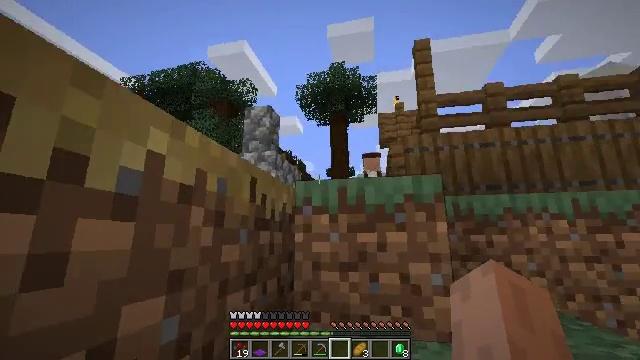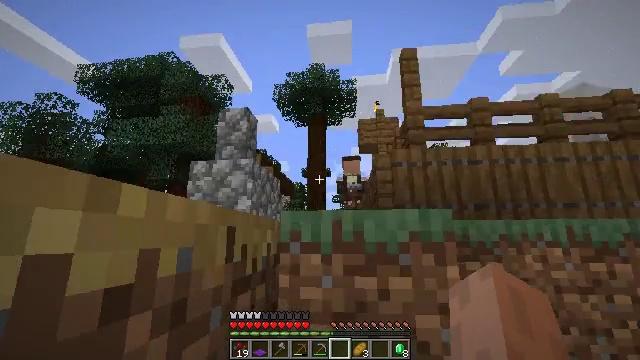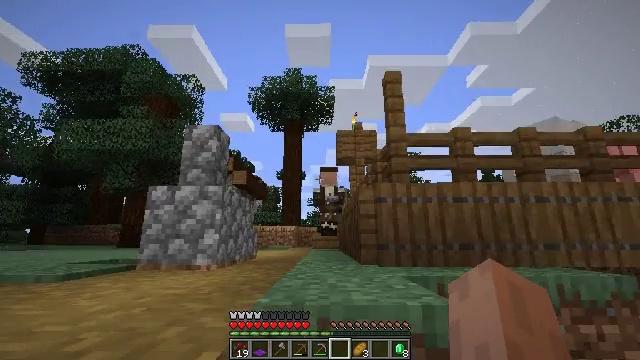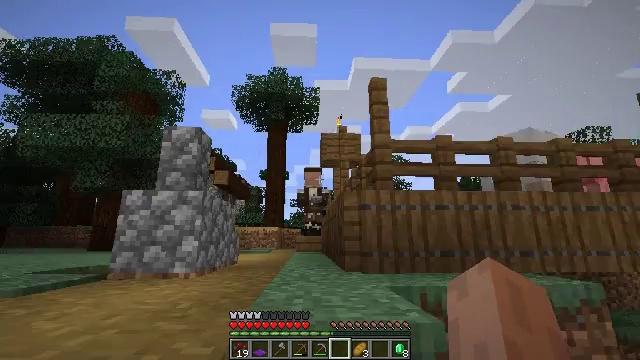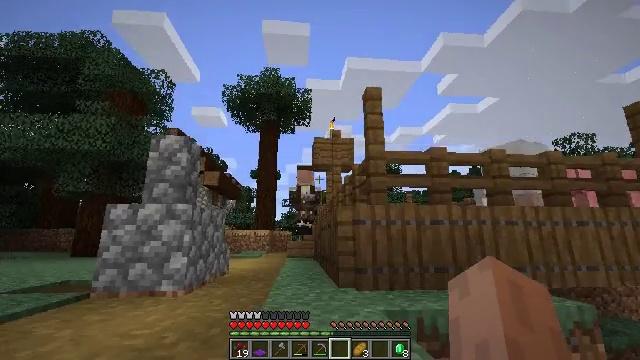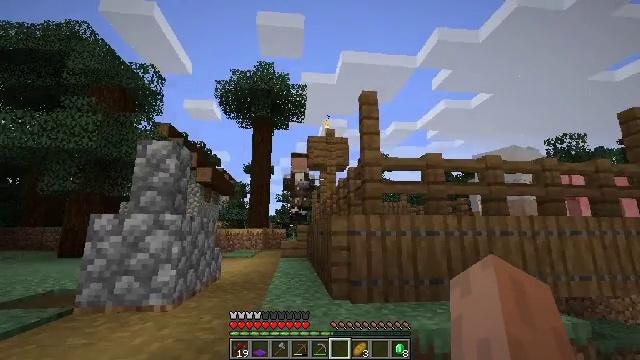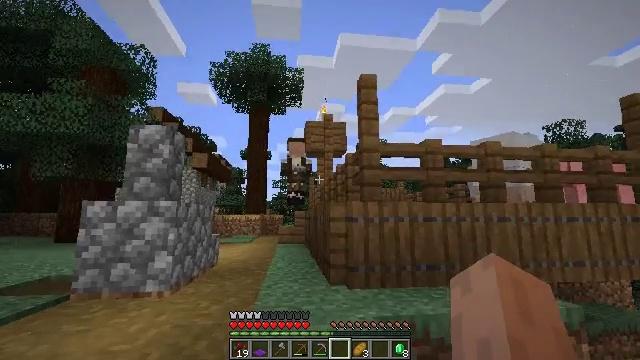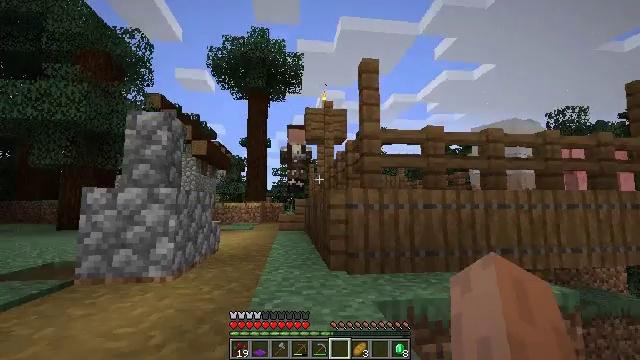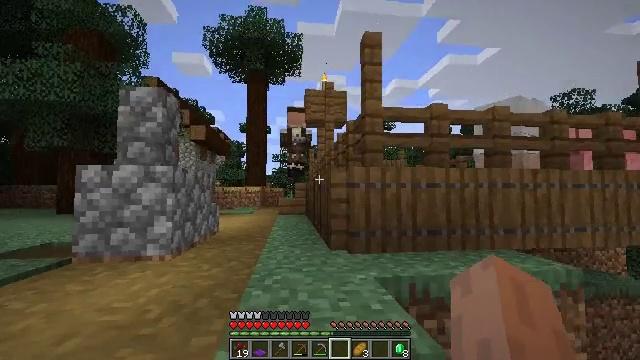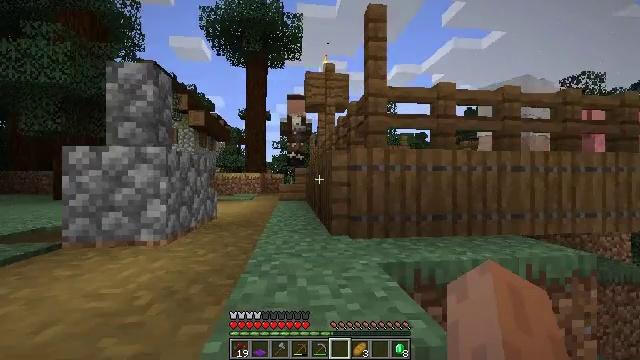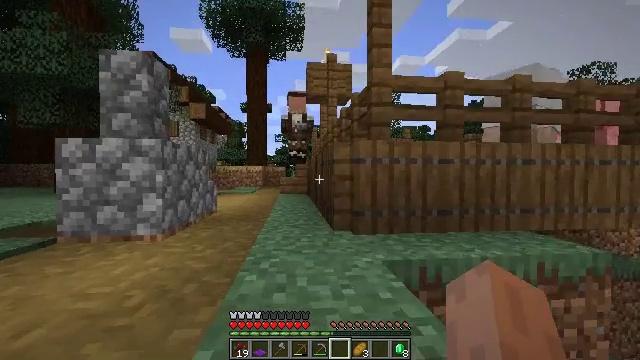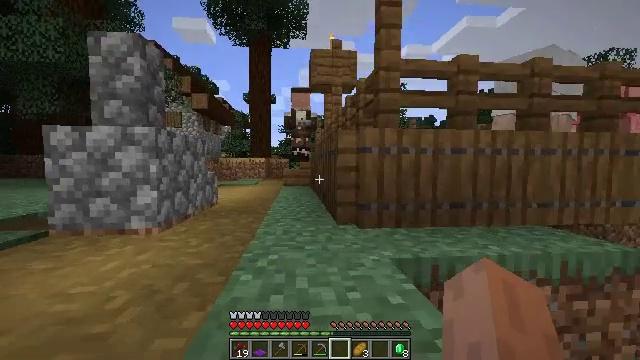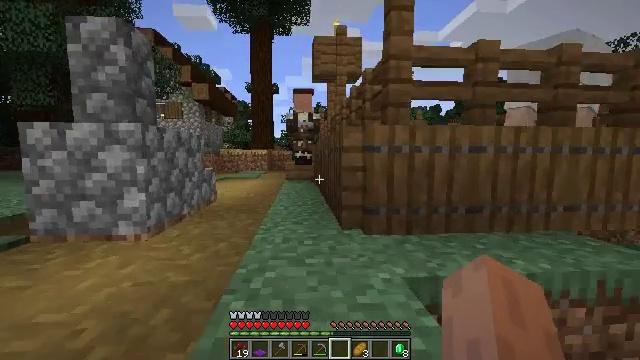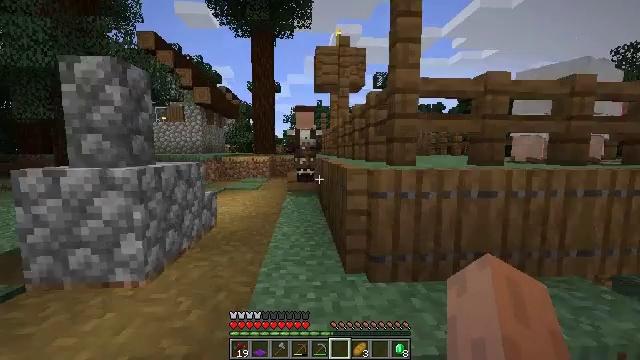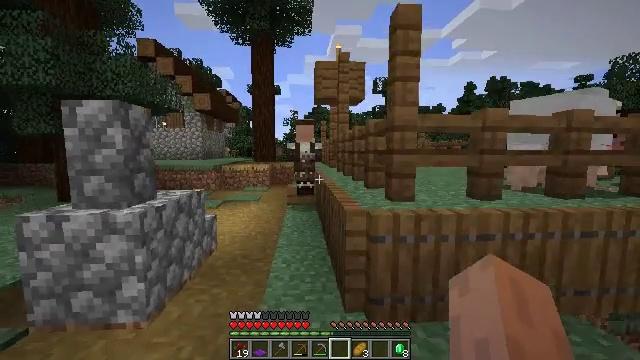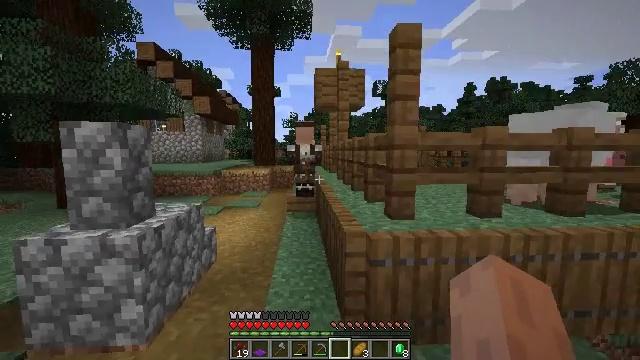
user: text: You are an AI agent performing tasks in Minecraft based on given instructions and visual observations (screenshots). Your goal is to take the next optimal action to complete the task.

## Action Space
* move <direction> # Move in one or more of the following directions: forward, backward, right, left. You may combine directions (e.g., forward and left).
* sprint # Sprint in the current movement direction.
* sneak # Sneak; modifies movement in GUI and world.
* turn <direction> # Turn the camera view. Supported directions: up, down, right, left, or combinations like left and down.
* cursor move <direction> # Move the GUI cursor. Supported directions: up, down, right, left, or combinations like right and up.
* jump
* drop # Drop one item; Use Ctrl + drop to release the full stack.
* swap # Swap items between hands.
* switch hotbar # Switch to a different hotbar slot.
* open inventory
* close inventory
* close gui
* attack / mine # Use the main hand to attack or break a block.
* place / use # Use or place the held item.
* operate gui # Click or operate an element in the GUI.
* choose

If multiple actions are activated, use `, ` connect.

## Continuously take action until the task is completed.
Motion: motion action
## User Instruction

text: Open the crafting table to craft bread with wheat.
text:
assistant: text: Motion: move forward, turn right, jump
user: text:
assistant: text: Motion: move forward, turn right, jump
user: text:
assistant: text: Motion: move forward, turn right, jump
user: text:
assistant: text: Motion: move forward, turn right, jump
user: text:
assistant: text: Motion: move forward, turn right and down, jump
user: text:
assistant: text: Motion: move forward, turn down
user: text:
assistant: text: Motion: move forward, turn down
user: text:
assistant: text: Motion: move forward, turn down
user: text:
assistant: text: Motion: move forward, turn down
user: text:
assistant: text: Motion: move forward, turn down
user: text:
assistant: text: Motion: move forward, turn down
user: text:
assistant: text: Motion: move forward, turn down, jump
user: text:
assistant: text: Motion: move forward, jump
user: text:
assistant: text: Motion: move forward, jump
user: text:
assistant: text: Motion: move forward, jump
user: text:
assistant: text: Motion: move forward
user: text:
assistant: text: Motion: move forward
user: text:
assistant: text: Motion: move forward
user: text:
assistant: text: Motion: move forward
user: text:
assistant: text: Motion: move forward
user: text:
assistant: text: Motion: move forward
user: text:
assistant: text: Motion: move forward
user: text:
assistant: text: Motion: move forward
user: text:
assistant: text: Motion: move forward
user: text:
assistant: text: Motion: move forward, sprint, turn up
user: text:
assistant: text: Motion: move forward, sprint, turn up
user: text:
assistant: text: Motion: move forward, sprint
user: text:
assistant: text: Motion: move forward, sprint
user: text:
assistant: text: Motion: move forward, sprint
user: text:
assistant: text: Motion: move forward, sprint